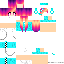
A female human skin with pale skin, wearing blonde long hair dressed in a blue hoodie and black pants, featuring a closed mouth.